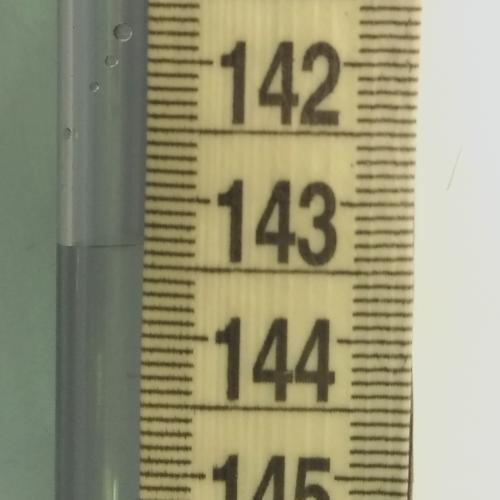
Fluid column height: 143.4 cm